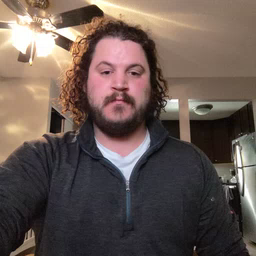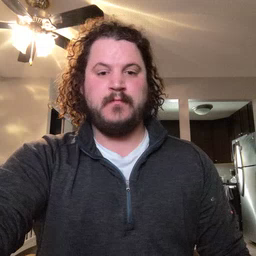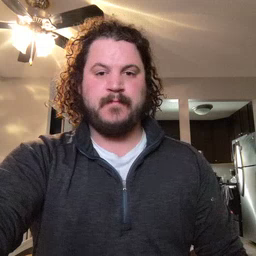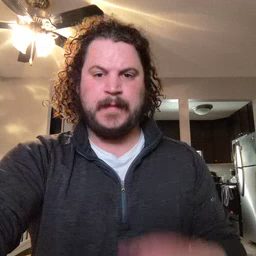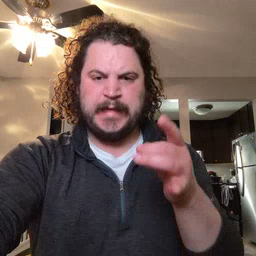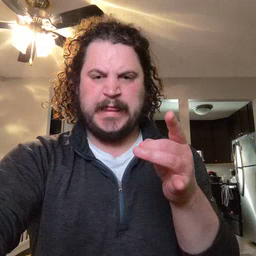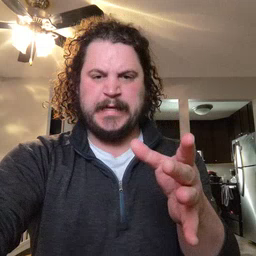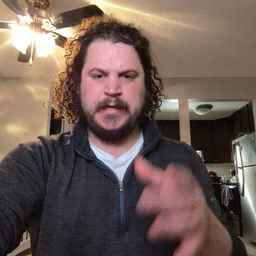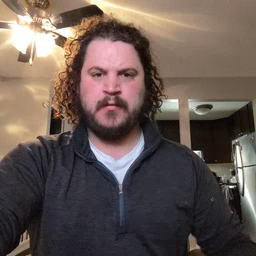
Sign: hate